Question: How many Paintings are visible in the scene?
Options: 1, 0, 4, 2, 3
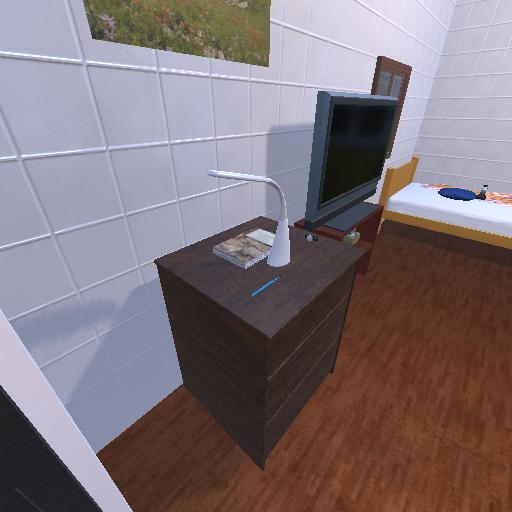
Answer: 1